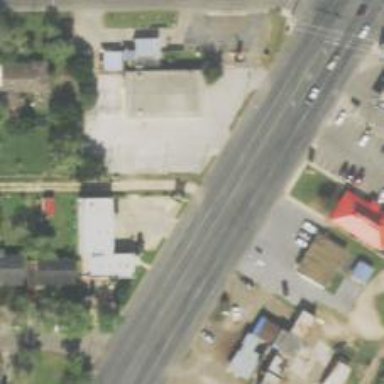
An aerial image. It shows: Alley classified as service road.